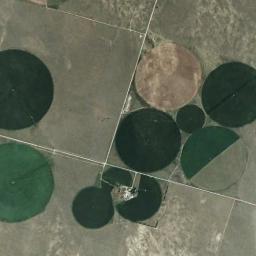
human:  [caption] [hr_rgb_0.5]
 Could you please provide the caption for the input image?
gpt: Some green circle farmland are in the bare land .

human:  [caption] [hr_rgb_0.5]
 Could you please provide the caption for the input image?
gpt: Several pieces of green and tan mixed circular farmland of different sizes with irregular circulars .

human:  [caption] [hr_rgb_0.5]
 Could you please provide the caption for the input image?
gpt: Several circular farmlands with different colors, Radii and radians are on the wasteland and some roads go through the wasteland .

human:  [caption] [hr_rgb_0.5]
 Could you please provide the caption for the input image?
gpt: Circular fields vary in size .

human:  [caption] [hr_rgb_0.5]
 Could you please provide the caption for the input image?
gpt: There are some circular farmlands of different sizes .